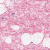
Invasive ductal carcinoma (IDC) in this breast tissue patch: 0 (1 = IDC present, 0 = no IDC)